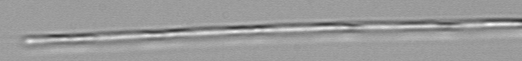
Label: Leptocylindrus